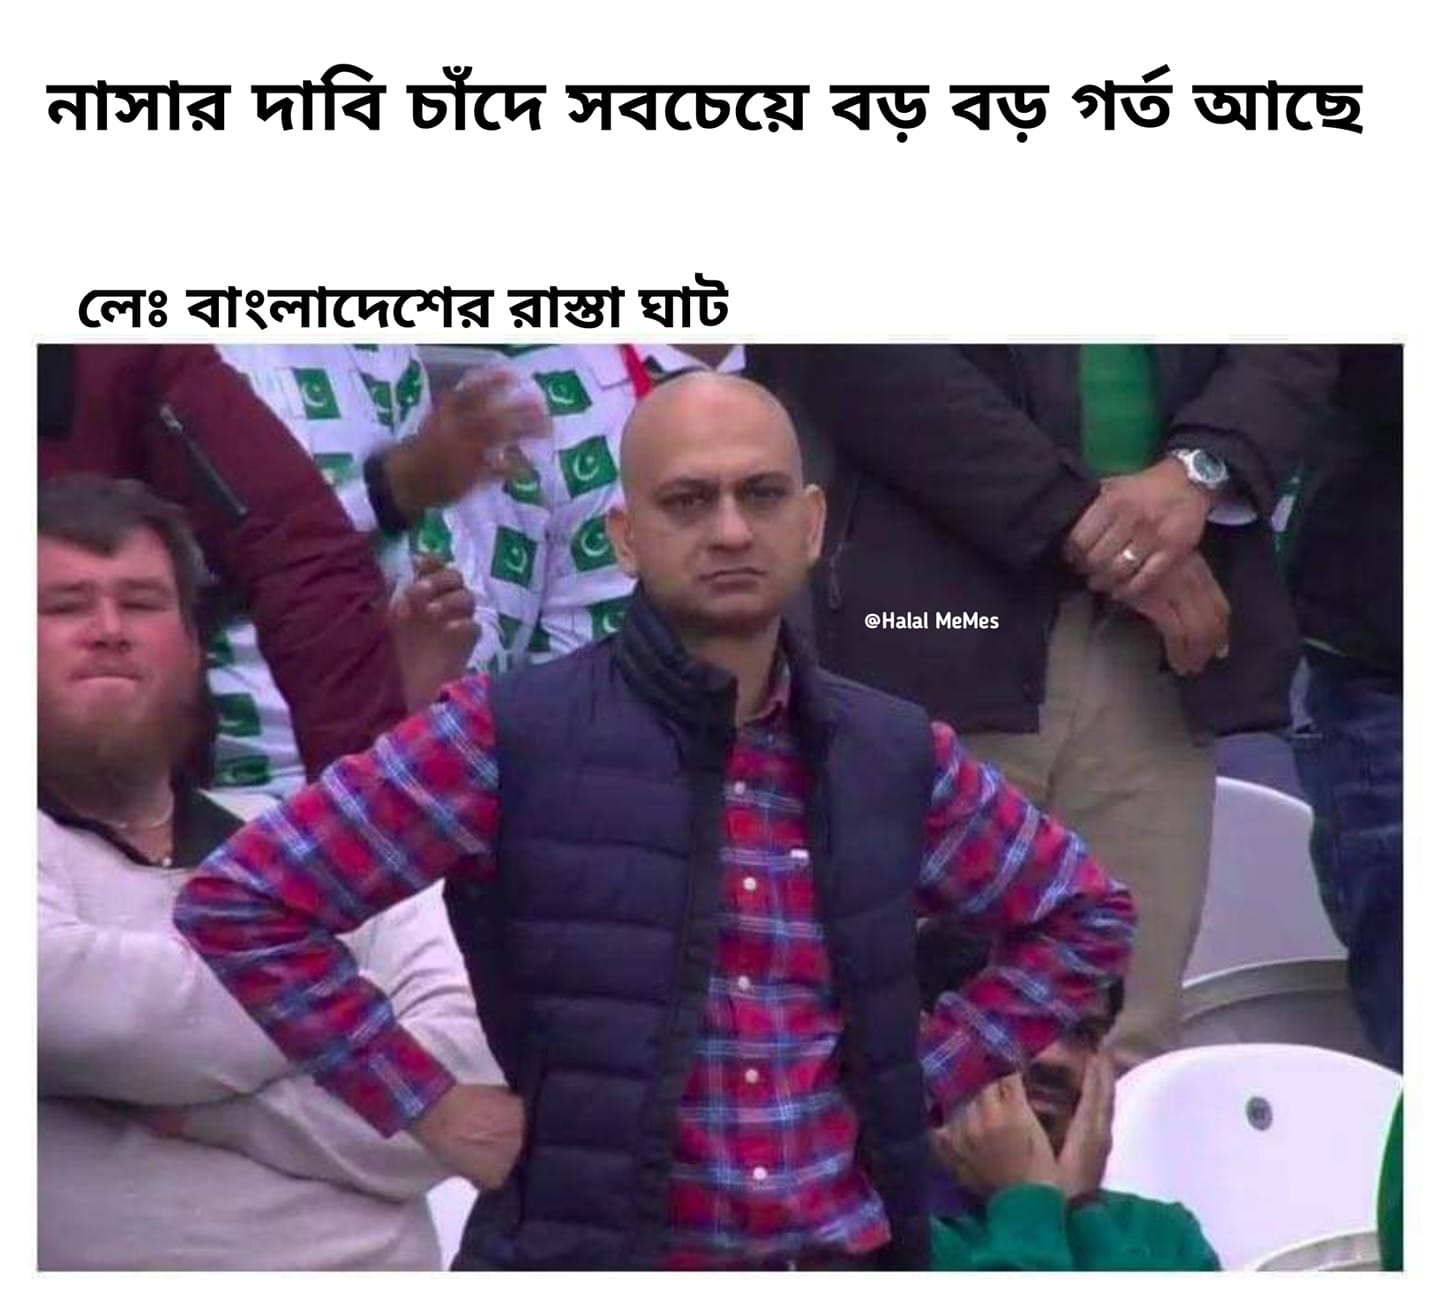
Caption: নাসার দাবি চাঁদে সবচেয়ে বড় বড় গর্ত আছে      লেঃ বাংলাদেশের রাস্তা ঘাট
Label: hate